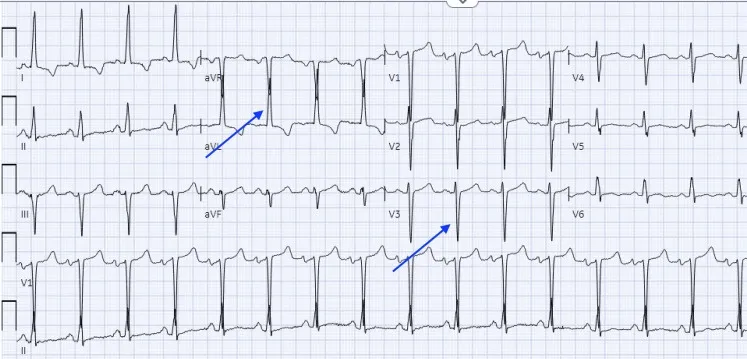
The EKG indicated left ventricular hypertrophy (LVH) according to the Cornell criteria, where the combined measurement of the R wave in aVL and the S wave in V3 surpassed 20 millimeters.
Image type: electrography (ekg)